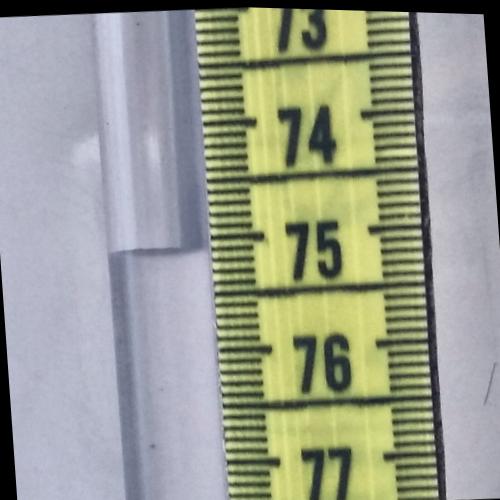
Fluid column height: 75.1 cm